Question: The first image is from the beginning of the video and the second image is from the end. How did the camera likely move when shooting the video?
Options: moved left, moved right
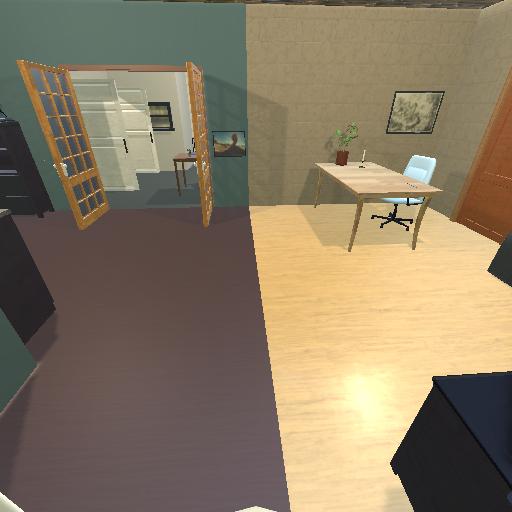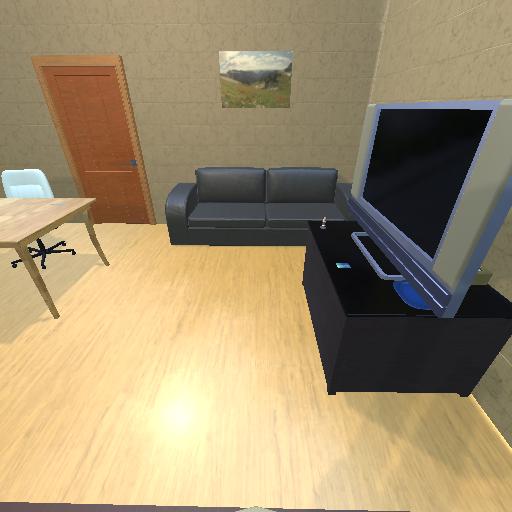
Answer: moved left